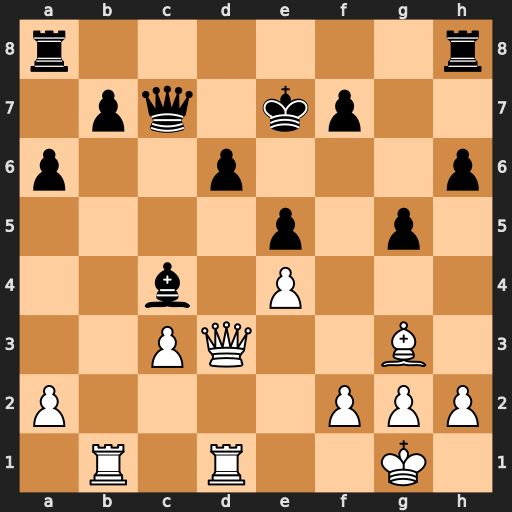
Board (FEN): r6r/1pq1kp2/p2p3p/4p1p1/2b1P3/2PQ2B1/P4PPP/1R1R2K1
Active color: w
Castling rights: -
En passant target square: -
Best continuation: Rxb7 Bxd3 Rxc7+